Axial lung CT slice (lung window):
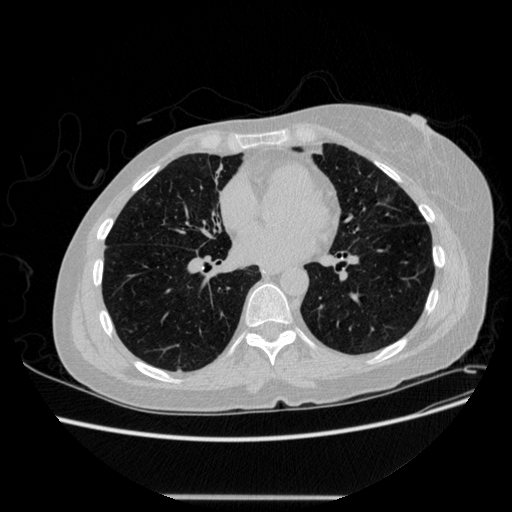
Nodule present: no